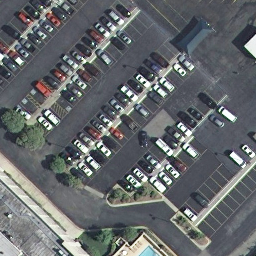
Label: parking lot